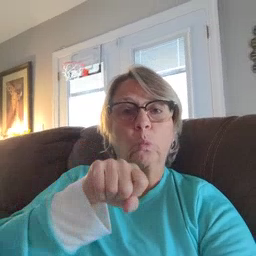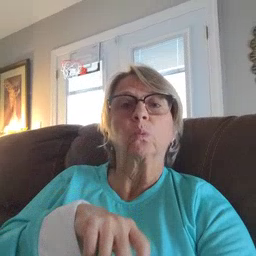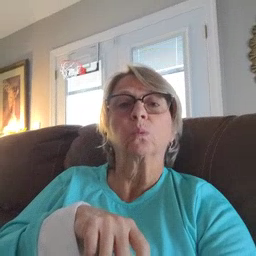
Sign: shoe